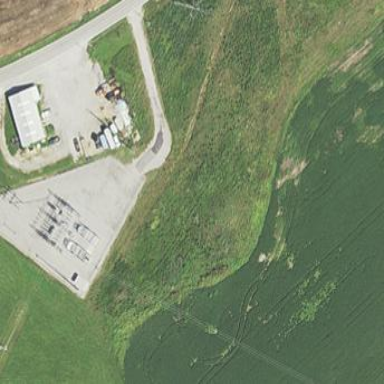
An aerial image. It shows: Power substation.